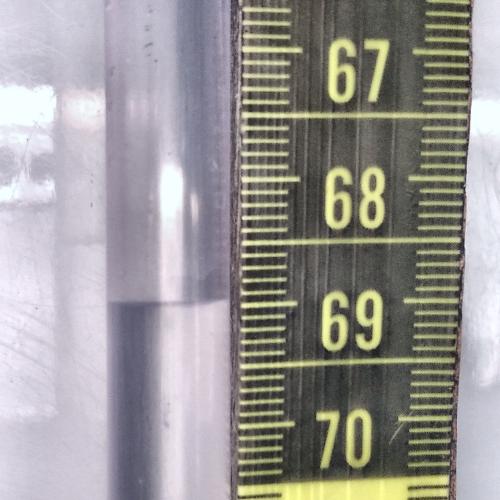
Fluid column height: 69.0 cm